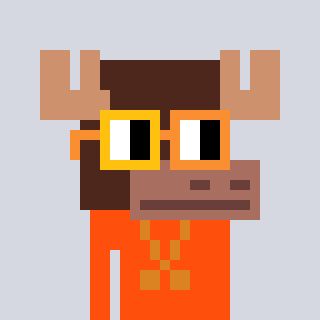
a pixel art character with square yellow and orange glasses, a moose-shaped head and a orange-colored body on a cool background